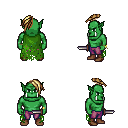
a pixel art fantasy rpg character, male body template, orc, green skin, green tattered cape, magenta pants, blonde long mohawk hairstyle, bracelets, brown shoes, dagger, four views (front, back, left, right), 2x2 character sprite sheet, small pixel art, hard edges, no anti-aliasing